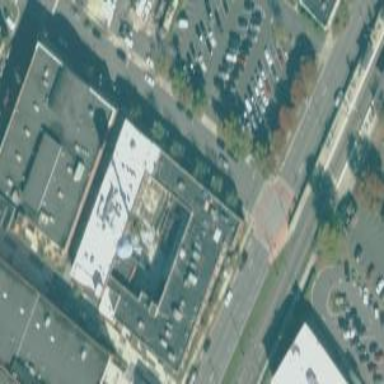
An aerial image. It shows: Water tower with the type of Design Center Water Tower.